Question: My problem is the webapp I am working on is pinging the server at short interval so I have many lines coming in Network tab of Chrome developer tools.
- -
Is there a way to filter XHR request by name or pattern ?
In this screenshot I wish to filter our all 'bind' requests.

Thanks
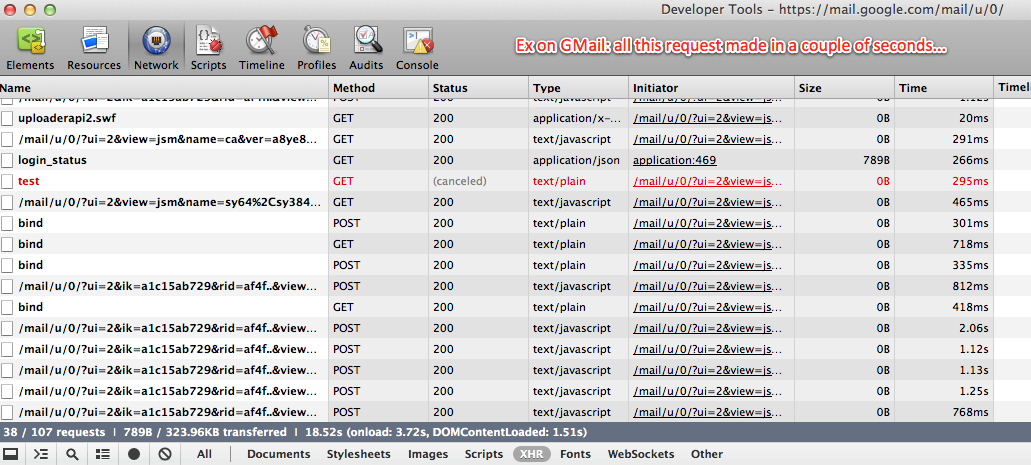
Answer: This feature was added in September 2012: <URL>
Cmd/Ctr-F to filter in developer tools Network tab.